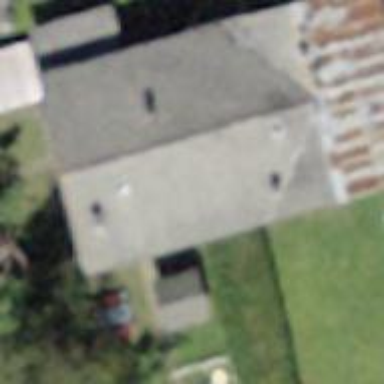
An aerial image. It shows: Simple and straightforward house.